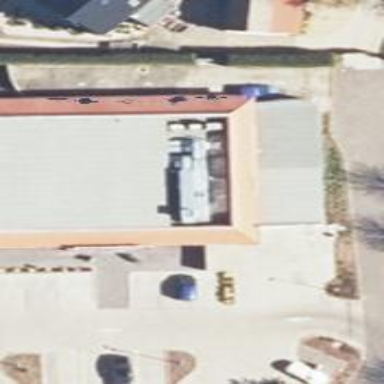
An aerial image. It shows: Fast food restaurant located in building.